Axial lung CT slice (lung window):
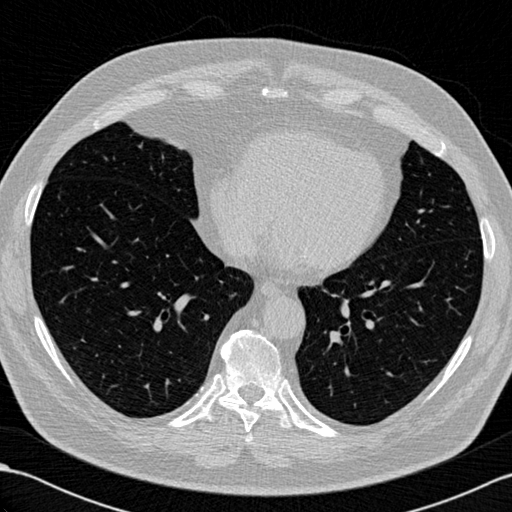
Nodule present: no